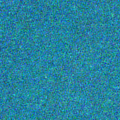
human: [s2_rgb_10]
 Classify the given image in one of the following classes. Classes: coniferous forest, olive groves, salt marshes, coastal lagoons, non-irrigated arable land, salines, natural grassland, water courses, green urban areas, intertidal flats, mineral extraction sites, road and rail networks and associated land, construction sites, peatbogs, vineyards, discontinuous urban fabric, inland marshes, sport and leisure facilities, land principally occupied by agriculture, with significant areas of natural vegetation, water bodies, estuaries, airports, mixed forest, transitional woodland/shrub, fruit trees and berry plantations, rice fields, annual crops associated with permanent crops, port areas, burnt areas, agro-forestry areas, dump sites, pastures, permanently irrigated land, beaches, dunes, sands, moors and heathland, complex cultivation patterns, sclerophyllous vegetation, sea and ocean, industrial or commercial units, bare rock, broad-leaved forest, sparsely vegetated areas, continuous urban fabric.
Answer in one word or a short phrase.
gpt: sea and ocean